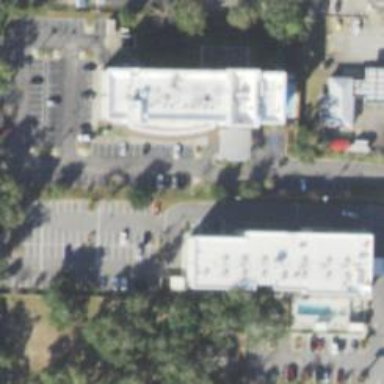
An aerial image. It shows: Parking space is available.